Question: I have a program that load data into a DB thru namedpipes, very cool.
This program was running for about 2 years and accept text files or gzip.
But now appeared some zip to load and I want to improve it. But I can't put this to work, I'm getting an OutOfMemoryError.
Below is how I get the InputStream:
'''
protected BufferedReader getBufferedReader(File file, String compression) throws Exception {
BufferedReader bufferedReader = null;
if(compression.isEmpty()) {
bufferedReader = new BufferedReader(new FileReader(file), BUFFER);
} else if(compression.equalsIgnoreCase("gzip")) {
InputStream fileStream = new FileInputStream(file);
InputStream gzipStream = new GZIPInputStream(fileStream);
// Works fine
Reader reader = new InputStreamReader(gzipStream);
bufferedReader = new BufferedReader(reader, BUFFER);
} else if(compression.equalsIgnoreCase("zip")){
InputStream fileStream = new FileInputStream(file);
ZipInputStream zipStream = new ZipInputStream(fileStream);
zipStream.getNextEntry(); // For testing purposes I'm getting only the first entry
Reader reader = new InputStreamReader(zipStream); // Works only with small zips
bufferedReader = new BufferedReader(reader, BUFFER);
}
return bufferedReader;
}
'''
I'm also tried with <URL> library:
'''
// The same: works with small zip files, OutOfMemoryError with big zip files
TFile tFile = new TFile(file);
TFileInputStream tfis = new TFileInputStream(new TFile(tFile.getAbsolutePath(), tFile.list()[0]));
Reader reader = new InputStreamReader(tfis);
bufferedReader = new BufferedReader(reader, BUFFER);
'''
And yes, I'm closing everything properly (remember, works with gz!).
In this case I need to load some zip file with only 1 plain textfile inside (~4GB zipped, ~35GB unzipped)
I got an OutOfMemoryError in the first file, in less than 1min from the start.
<URL>
I ran with -XX:+HeapDumpOnOutOfMemoryError and readed the .hprof file with Memory Analyser, but it doesn't help me much =/:

Please, I need help.
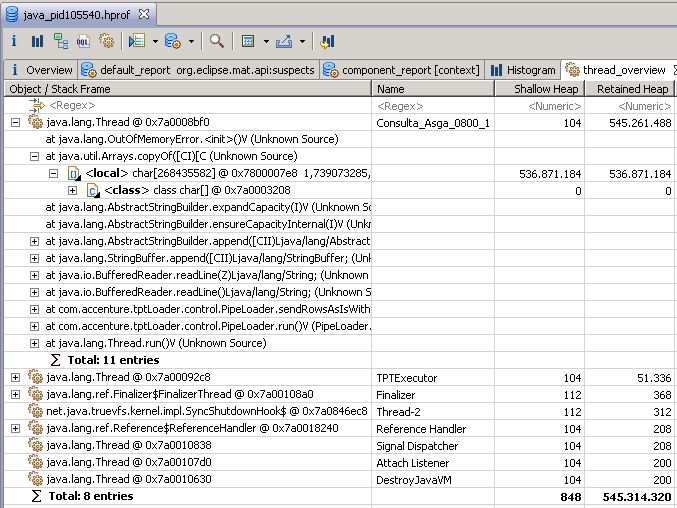
Answer: If you look at the stacktrace, you can see that 'BufferedReader.readLine()' ultimately leads to the creation of a very large array, which is causing the 'OutOfMemoryError'.
Since 'readLine()' keeps reading the input until it reaches a line break, this indicates that there are no (or very few) line breaks in the zipped input file.